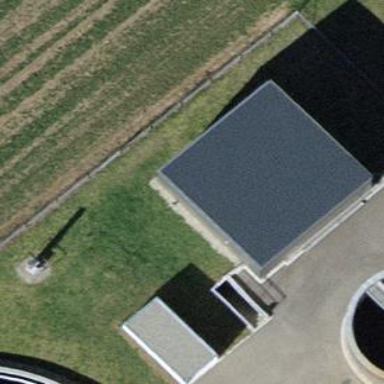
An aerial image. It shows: Storage tank building with skillion roof. The building and roof are colored lightslategray.